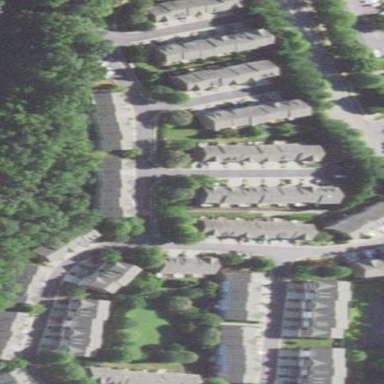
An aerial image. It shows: Residential area within neighborhood.